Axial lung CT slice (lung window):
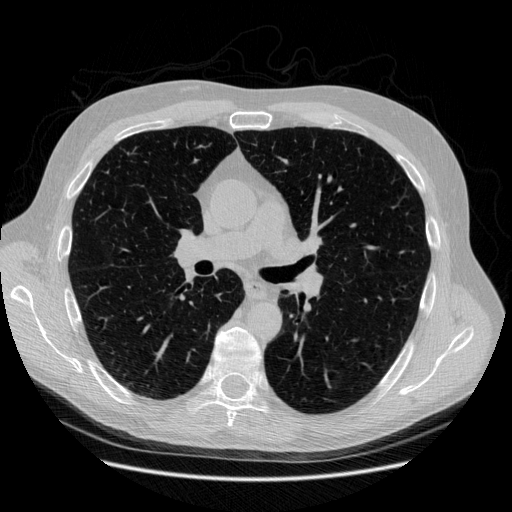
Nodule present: no